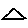
Label: triangle